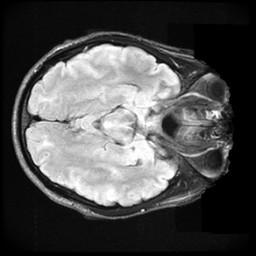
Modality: FLAIR
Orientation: axial
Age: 30
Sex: male
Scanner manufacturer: ge
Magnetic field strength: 3 T
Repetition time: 11 s
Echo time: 0.1497 s